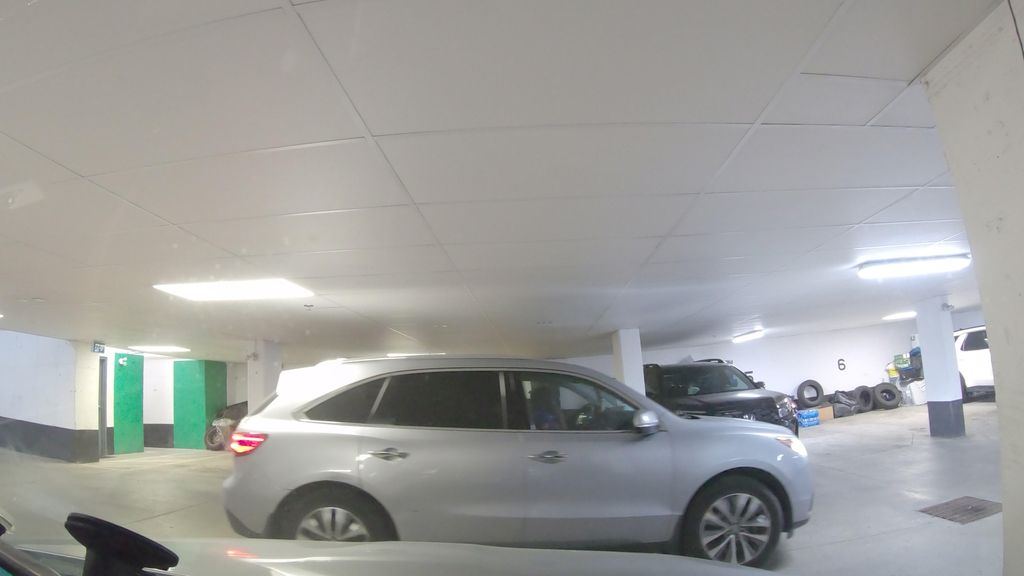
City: toronto